Question: Does anyone know how to retrieve the seed and increment of an auto increment field (aka COUNTER, or "AutoNumber" in the Access UI) in a database?
I have enumerated all properties of the corresponding DAO.Field object, ADO.Field object, and ADOX.Column object, and have not been able to identify anything. Any method is acceptable, including whacky hacks of the MSys* tables or native method calls.
In Jet SQL, you can create an auto-incrementing column with a custom seed and increment with the DDL data type clause 'COUNTER(seed, increment)', as in:
'''
CREATE TABLE ODD_INCREMENTER (
ID_COL COUNTER(-52098, 42)
, TEXT_COL VARCHAR(50)
)
'''
Which creates the following table (some data added for demonstration):

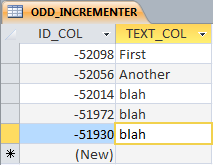
Answer: You can use ADOX
'''
Dim cat As New ADOX.Catalog
Dim tbl As ADOX.Table
Dim col As ADOX.Column
Set cat.ActiveConnection = CurrentProject.Connection
Set tbl = cat.Tables("Table1")
Set col = tbl.Columns("AKey")
'Next autonumber
lngSeed = col.Properties("Seed")
'''
Allen Browne has a fairly detailed reference: <URL>